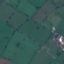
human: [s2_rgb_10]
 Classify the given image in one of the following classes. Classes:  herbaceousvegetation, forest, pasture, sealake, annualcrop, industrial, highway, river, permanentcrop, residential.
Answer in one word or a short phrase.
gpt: Pasture